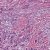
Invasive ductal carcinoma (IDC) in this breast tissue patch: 1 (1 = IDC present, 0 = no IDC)